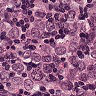
Metastatic tissue present: yes